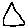
Label: triangle